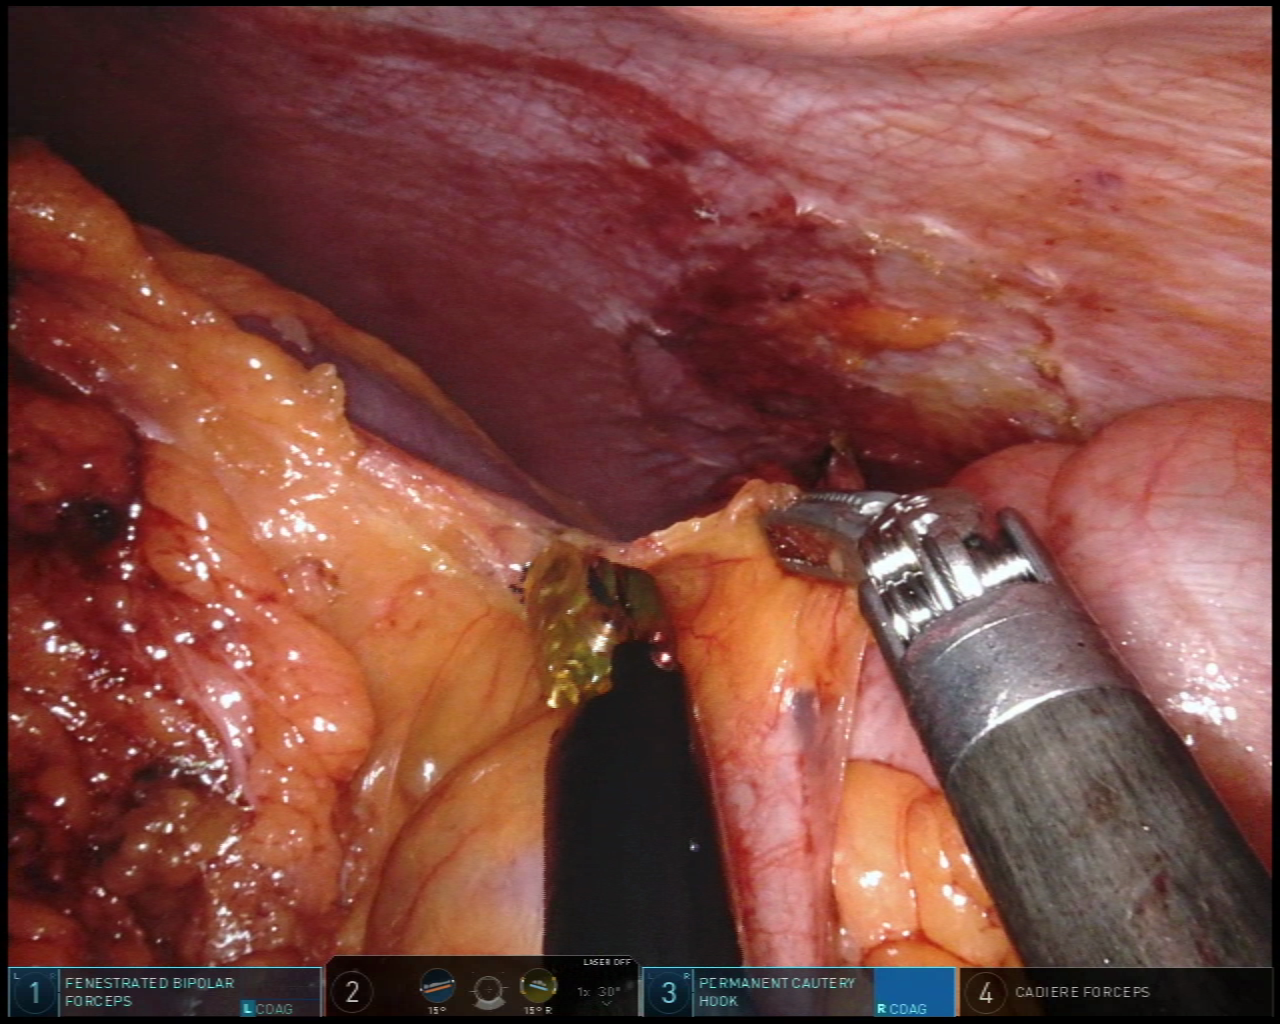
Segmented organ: spleen
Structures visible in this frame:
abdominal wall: yes
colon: yes
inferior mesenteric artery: no
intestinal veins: no
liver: no
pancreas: no
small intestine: no
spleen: yes
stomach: no
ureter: no
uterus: no
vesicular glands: no